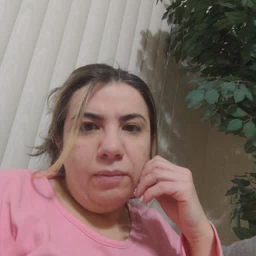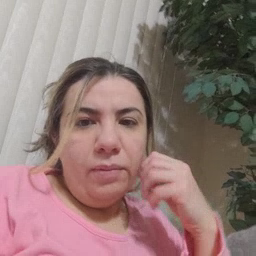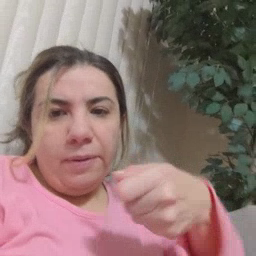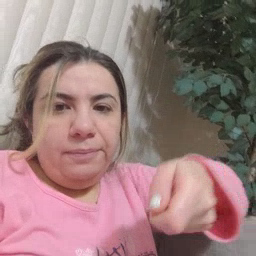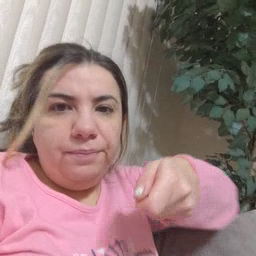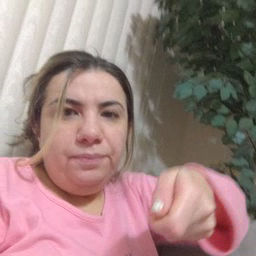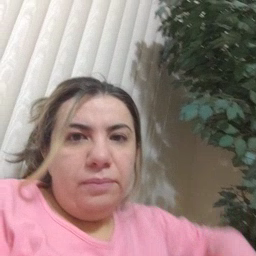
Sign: vacuum